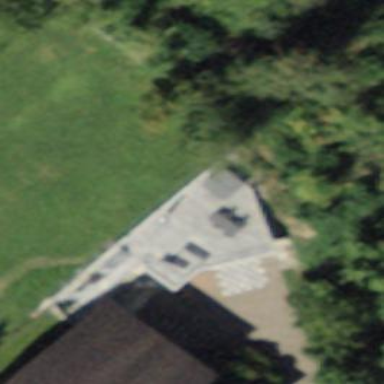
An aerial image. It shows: Garage.